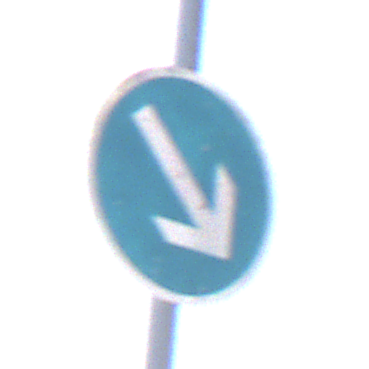
Verkehrszeichen: VorgeschriebeneVorbeifahrtRechts
Umgebung: Outdoor, Nature
Tageszeit: Midday
Wetter: PartlyCloudy
Licht: Natural
Jahreszeit: NotSpecified
Kontrast: HighContrast